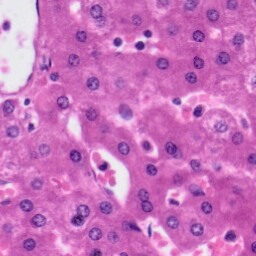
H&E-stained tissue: Liver